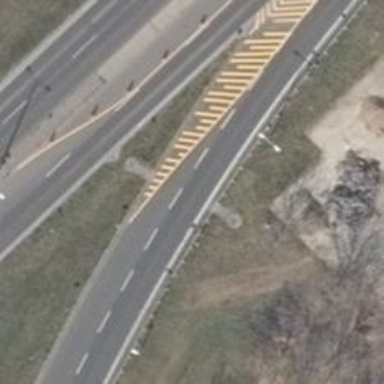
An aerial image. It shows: Road with traffic signals at crossing.